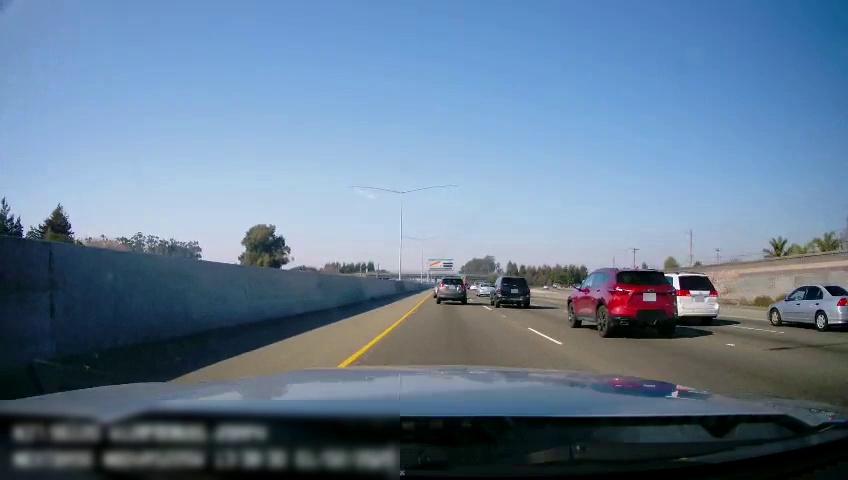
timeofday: Day
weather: Sunny
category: Drivable Space
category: Vehicles | SUV
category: Vehicles | Car
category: Vehicles | Car
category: Vehicles | SUV
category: Vehicles | SUV
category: Vehicles | Van
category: Vehicles | Car
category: Lanes | Current Lane
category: Lanes | Current Lane
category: Lanes | Alternate Lane
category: Lanes | Alternate Lane
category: Lanes | Alternate Lane
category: Traffic | Signs